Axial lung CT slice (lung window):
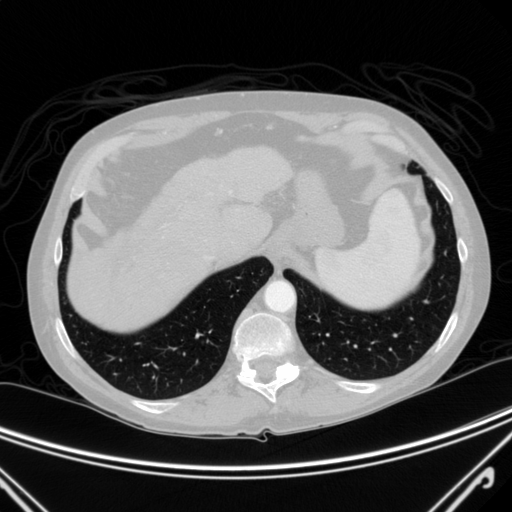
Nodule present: no